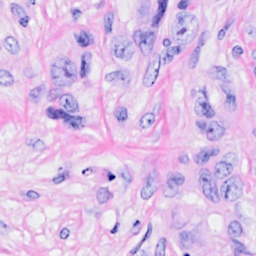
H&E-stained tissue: Breast